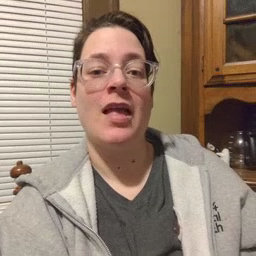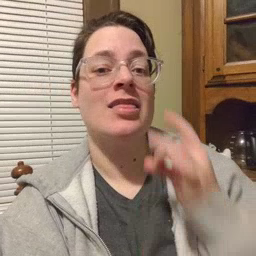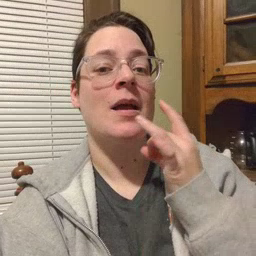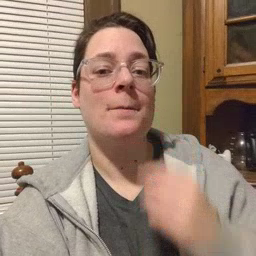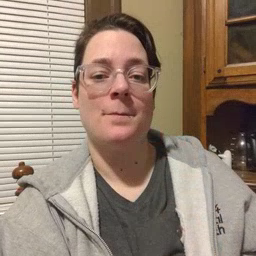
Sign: lamp